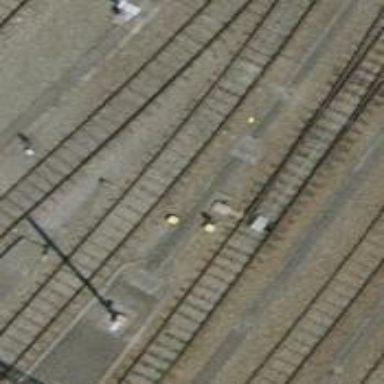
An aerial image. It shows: Rail yard with electrified rails and single track.